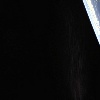
Label: space